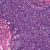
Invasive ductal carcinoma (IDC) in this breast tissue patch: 0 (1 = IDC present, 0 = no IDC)